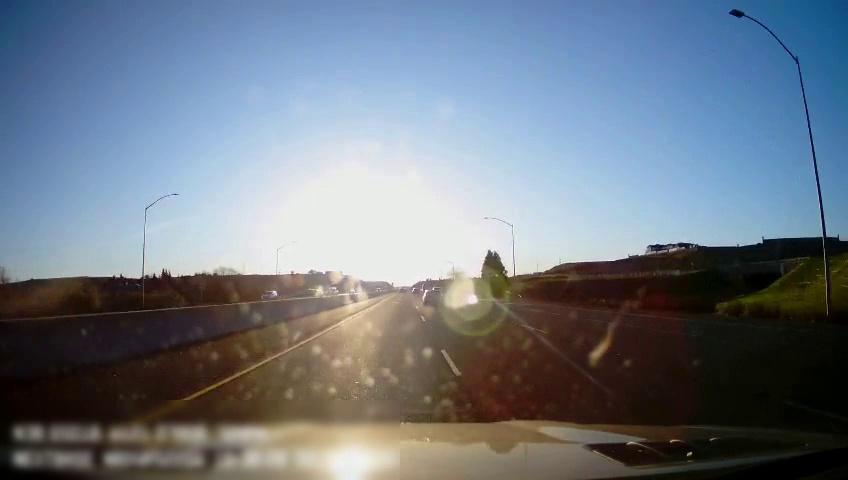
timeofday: Day
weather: Sunny
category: Drivable Space
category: Drivable Space
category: Vehicles | Car
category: Vehicles | SUV
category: Lanes | Current Lane
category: Lanes | Current Lane
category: Lanes | Alternate Lane
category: Lanes | Alternate Lane
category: Lanes | Alternate Lane